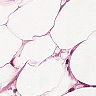
Metastatic tissue present: yes